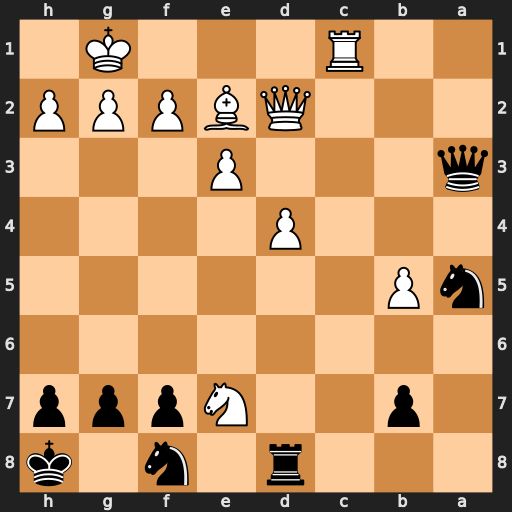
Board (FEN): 3r1n1k/1p2Nppp/8/nP6/3P4/q3P3/3QBPPP/2R3K1
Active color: b
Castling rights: -
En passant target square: -
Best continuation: Nb3 Qc3 Qxc1+ Qxc1 Nxc1